Question: I'm new to VBA and Access and have inherited a database that needs an improvement.
I have a form in Access that shows a table for editing:

When the labour rate value in the table is changed I need to run the following query to update another table:
'''
update finishedproduct set labourrate = newvalue where labourrate = oldvalue;
'''
(Yes the design of this database is bad.)
- Which event can I handle to react to the labour rate changing?- How can I get the previous value of the field and then the new value
of the field?- Something I don't know: When the user changes the labour rate value
in this grid is the table updated immediately?
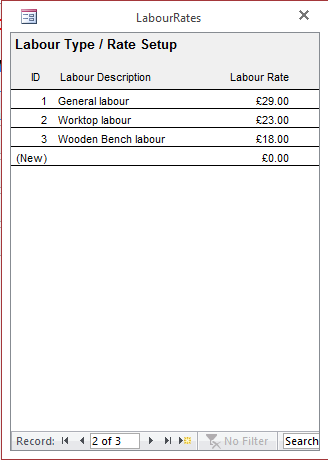
Answer: You can use the BeforeUpdate event of the form and 'OldValue' has the previous value ('Value' is the new value):
'''
Private Sub Form_BeforeUpdate(Cancel As Integer)
MsgBox Me.txtLabourRate.OldValue
MsgBox Me.txtLabourRate.Value
End Sub
'''
This happens the record is updated. You cannot use the 'AfterUpdate' event of the Form because the 'OldValue' will be the same as the new value.
BeforeUpdate happens the record is updated. The record will be updated - unless the 'Cancel' argument is specifically set to 'True'. There is the 'Current' event for the Form but this happens after the record has been updated and Old/Value will reflect that of the current row - the row they have moved to.
It is possible to use the 'AfterUpdate' event of the form, but there is no need: use 'BeforeUpdate'. In order to use 'AfterUpdate' you would need to use the 'Current' event to store the old/current value in a variable.
---
When the field is changed the record is not updated immediately, but the whole record is updated when they move away from the current row (record).